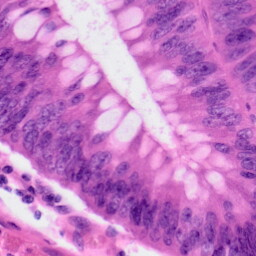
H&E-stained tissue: Colon